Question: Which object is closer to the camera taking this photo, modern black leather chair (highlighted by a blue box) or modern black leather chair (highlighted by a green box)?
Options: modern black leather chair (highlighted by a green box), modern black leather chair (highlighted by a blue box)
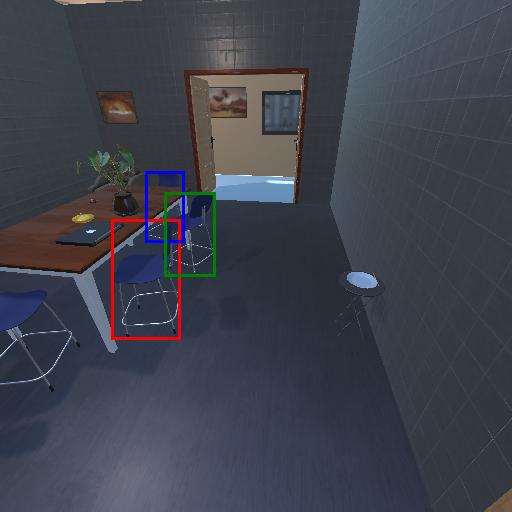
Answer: modern black leather chair (highlighted by a green box)